Field crop: tomato
Growth stage: 1
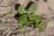
Species: portulaca